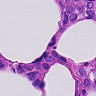
Metastatic tissue present: yes